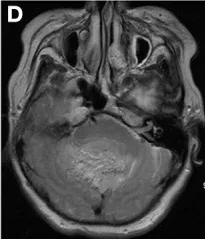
Computed tomography (CT) and contrast-enhanced magnetic resonance imaging (MRI) were performed in June 2018 (A-E). And iso- and hyperintense mixed mass on T2-weighted image.
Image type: radiology (mri)